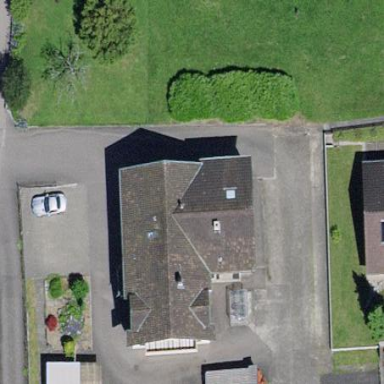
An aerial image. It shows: Building.